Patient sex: M
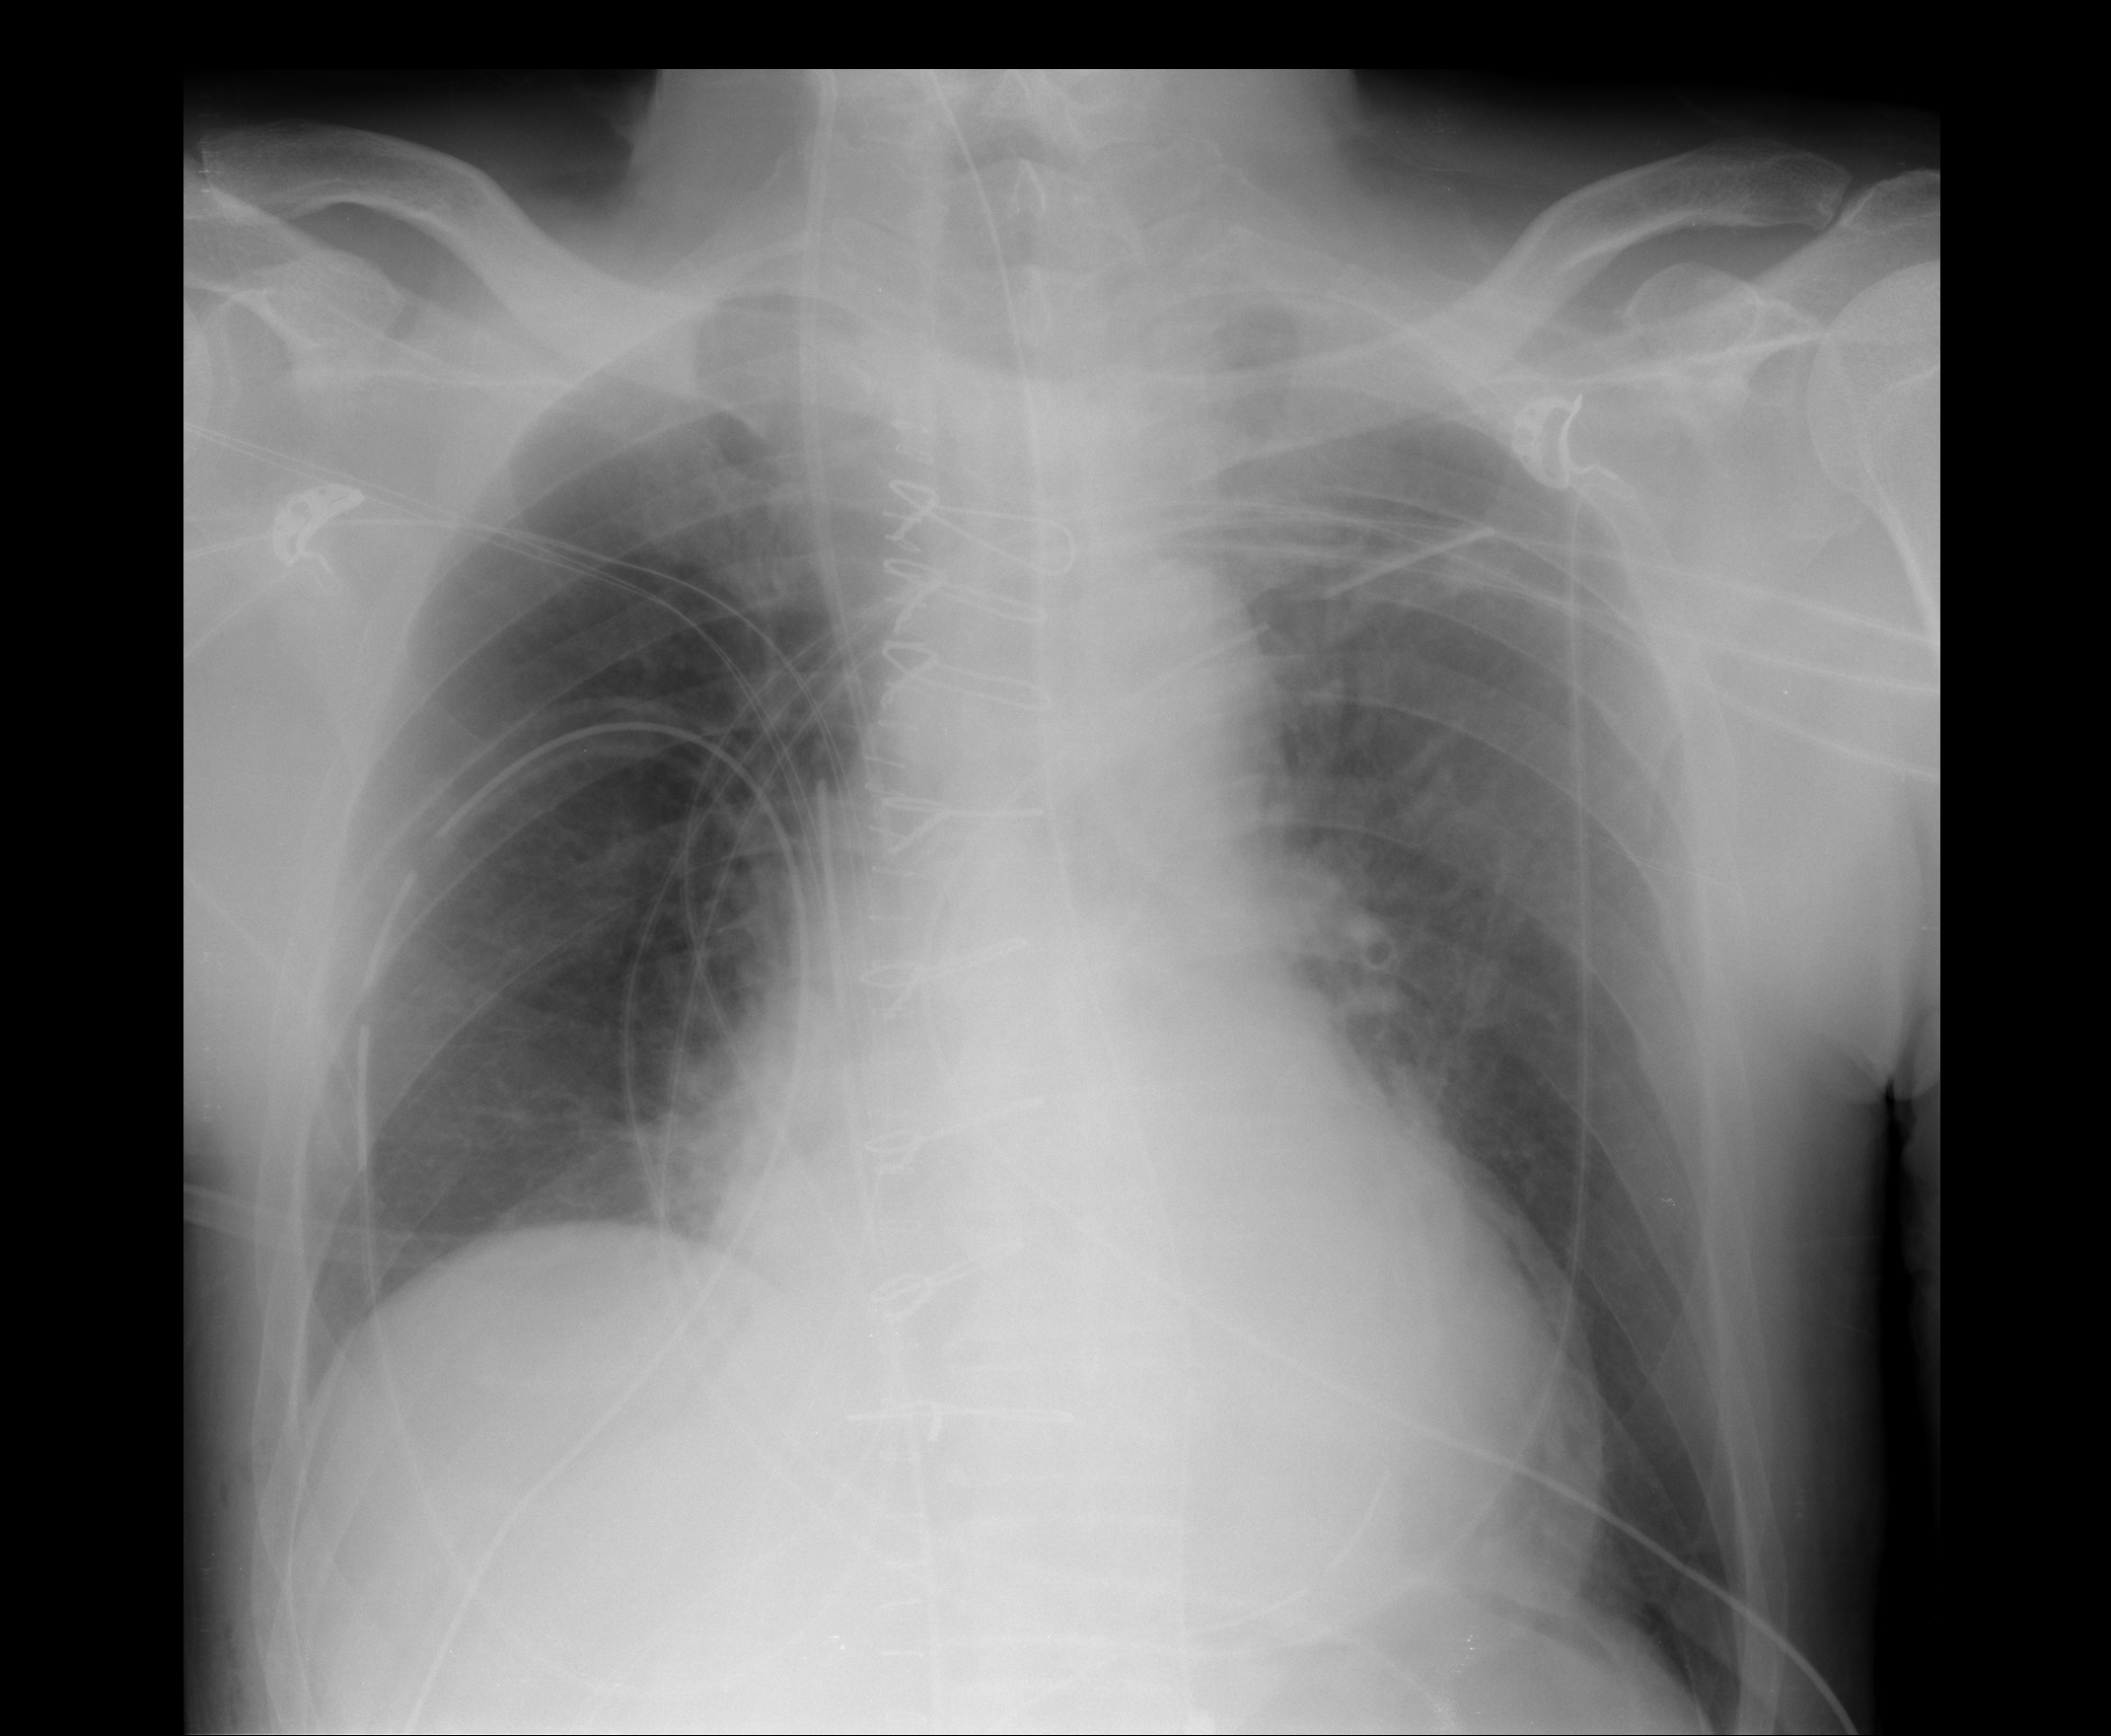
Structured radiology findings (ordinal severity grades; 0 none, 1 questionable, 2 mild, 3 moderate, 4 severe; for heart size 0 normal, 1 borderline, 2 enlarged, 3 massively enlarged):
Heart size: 2
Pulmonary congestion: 0
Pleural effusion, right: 0
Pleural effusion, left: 0
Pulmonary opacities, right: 0
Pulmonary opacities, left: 0
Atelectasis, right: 0
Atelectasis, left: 2